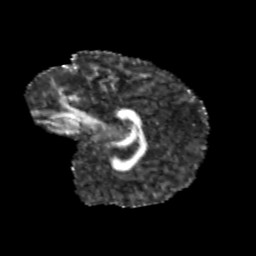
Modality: FA
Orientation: sagittal
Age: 9
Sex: male
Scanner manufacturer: siemens
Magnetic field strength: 3 T
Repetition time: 3.8 s
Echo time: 0.07 s